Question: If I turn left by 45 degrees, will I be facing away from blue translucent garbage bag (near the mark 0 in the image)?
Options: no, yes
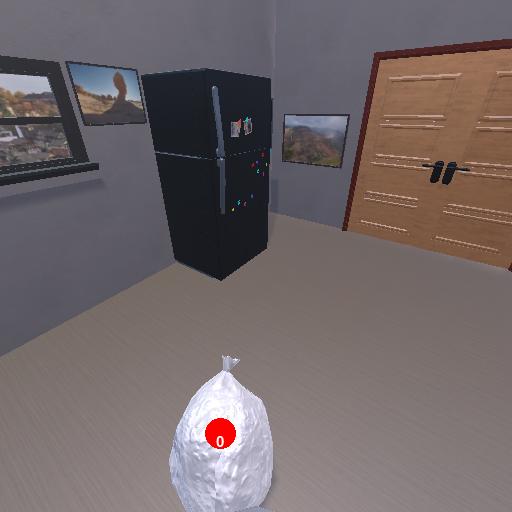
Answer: no